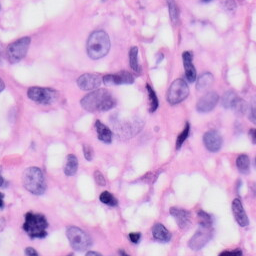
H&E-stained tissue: Skin